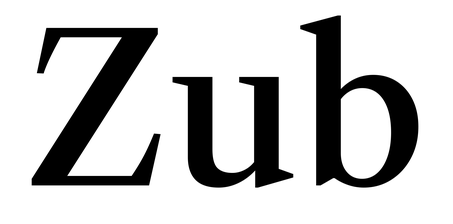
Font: LibreCaslonText_Medium